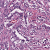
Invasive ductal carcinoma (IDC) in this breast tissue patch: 1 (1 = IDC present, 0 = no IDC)